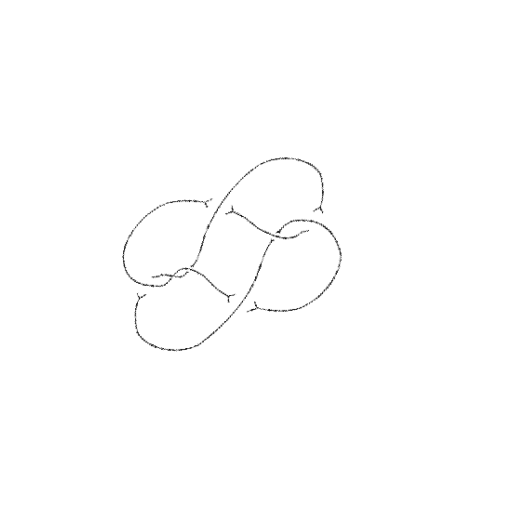
Crossing number: 7